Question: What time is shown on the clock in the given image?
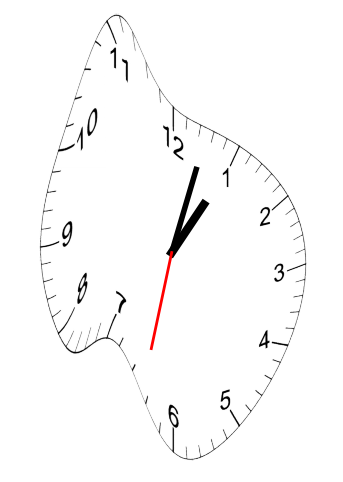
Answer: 01:02:32